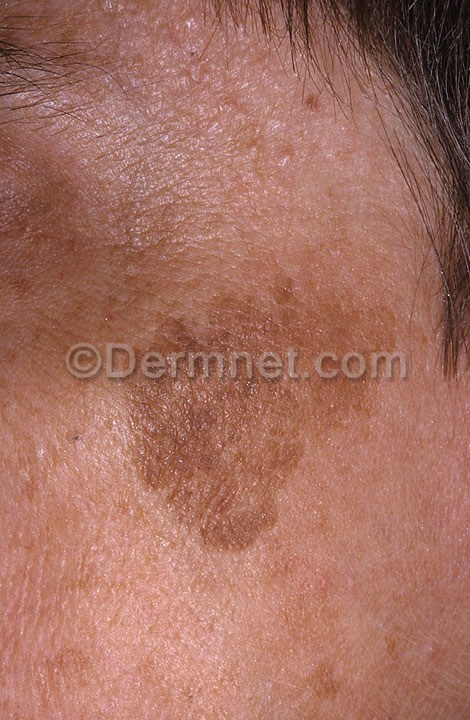
Disease: Melanoma Skin Cancer Nevi and Moles